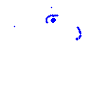
Particle: electron